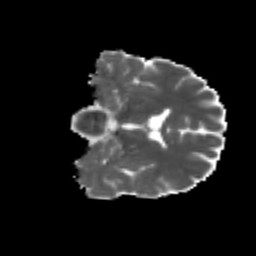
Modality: MD
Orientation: coronal
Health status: ill
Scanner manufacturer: siemens
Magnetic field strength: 3 T
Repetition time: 6.7 s
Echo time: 0.1 s